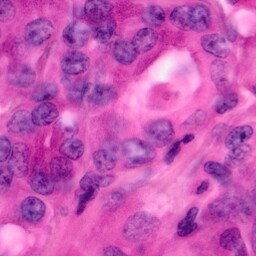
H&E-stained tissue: Pancreatic